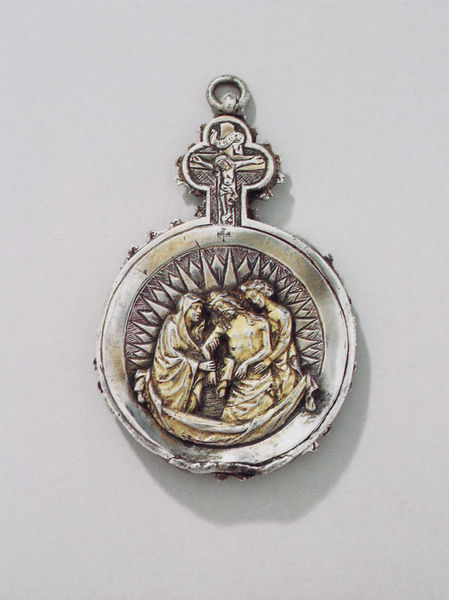
Titel: Reliquienkapsel
Standort: Quedlinburg (EU - D - Sachsen-Anhalt)
Schlagwörter: mann, frauen, menschen, frau, schmuck, tuch, silber, hände, kirche, gold, drei, rund, relief, kette, figuren, fotografie, medaillon, vergoldet, kreuz, religion, strahlen, anhänger, amulett, christus, jesus, kreuzabnahme, kreuzigung, pieta, medaille, maria, beweinung, grablegung, auferstehung, helfen, münze, grablege, gekreuzigter, katholisch, strahlenkranz, heilgenschein, inri, schmerzensmann, öse, drei personen, amulet, nut, keruz, krsuz